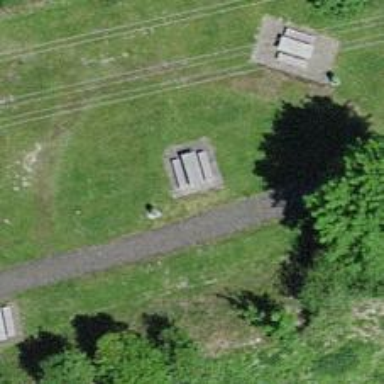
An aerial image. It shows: Picnic table located in leisure land area.